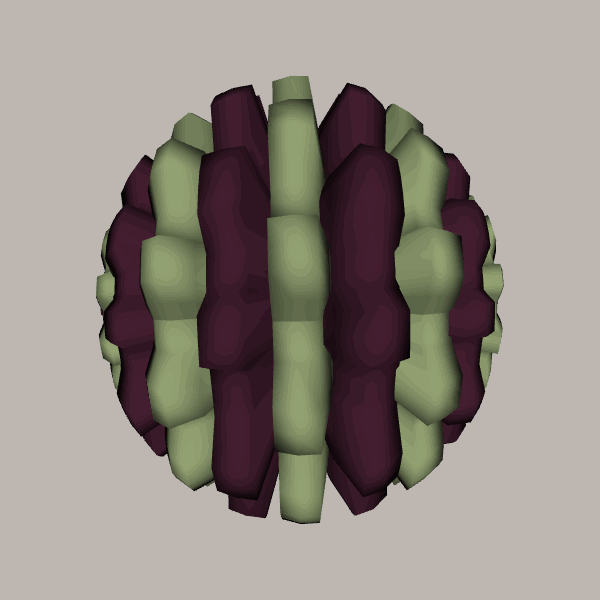
Background: light